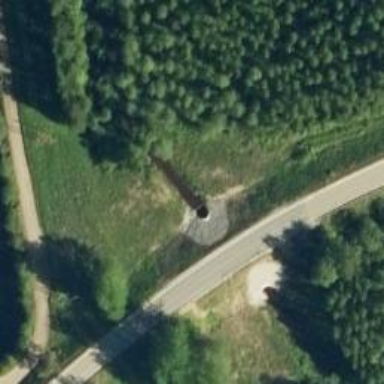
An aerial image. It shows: Culvert tunnel.